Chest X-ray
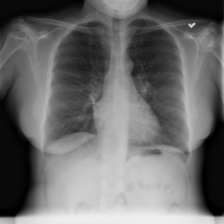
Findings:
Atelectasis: negative
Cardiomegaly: negative
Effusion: negative
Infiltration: positive
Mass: negative
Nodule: negative
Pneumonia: negative
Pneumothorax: negative
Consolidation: negative
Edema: negative
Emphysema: negative
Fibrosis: negative
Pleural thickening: negative
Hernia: negative